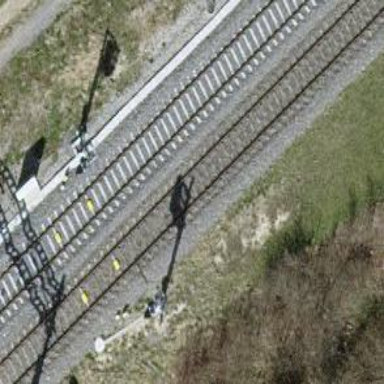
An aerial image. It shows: Railway signal.